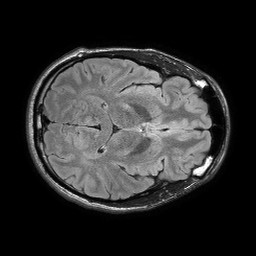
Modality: FLAIR
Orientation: axial
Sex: male
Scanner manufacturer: philips
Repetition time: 11 s
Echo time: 0.125 s